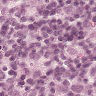
Metastatic tissue present: yes